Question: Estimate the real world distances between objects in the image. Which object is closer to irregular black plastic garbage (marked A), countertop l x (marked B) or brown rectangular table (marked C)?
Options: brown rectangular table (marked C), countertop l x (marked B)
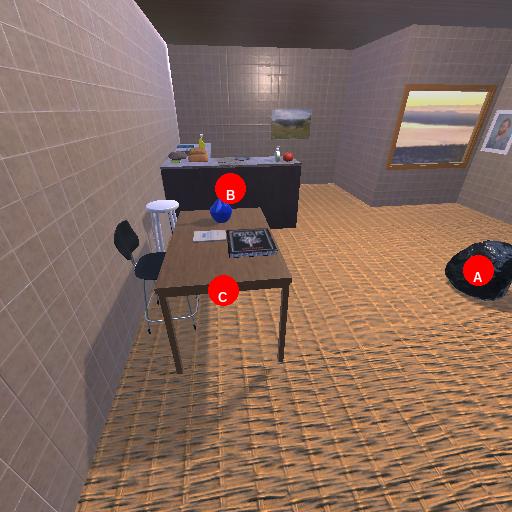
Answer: brown rectangular table (marked C)